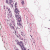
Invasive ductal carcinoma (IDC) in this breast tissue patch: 0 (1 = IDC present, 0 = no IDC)